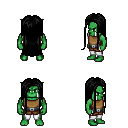
a pixel art fantasy rpg character, male body template, orc, green skin, leather chest armor, white pants, black extra-long hairstyle, four views (front, back, left, right), 2x2 character sprite sheet, small pixel art, hard edges, no anti-aliasing